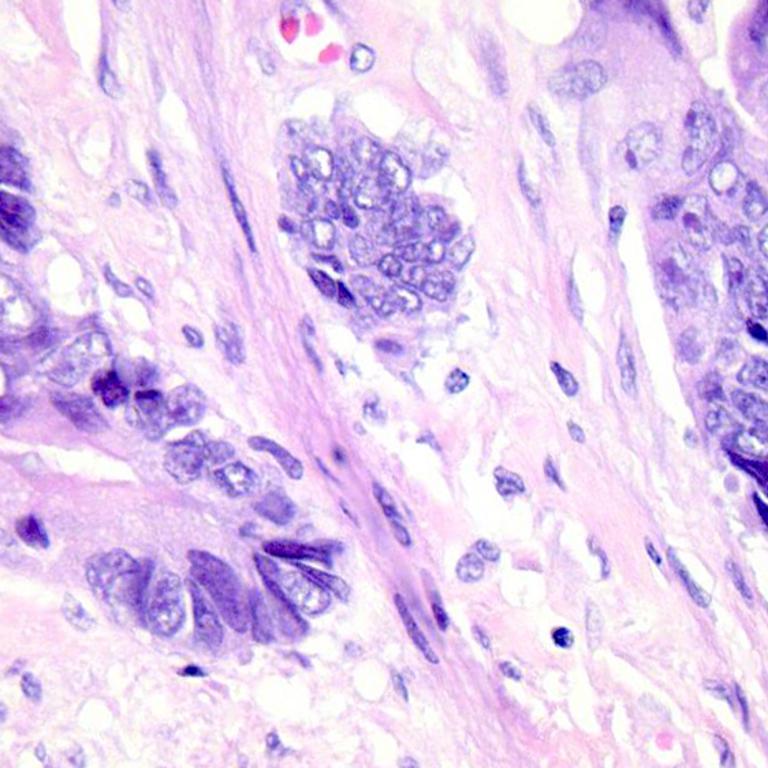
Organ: colon
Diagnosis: adenocarcinomas